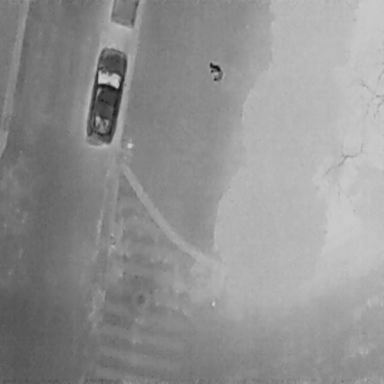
There is a Person in the infrared image.